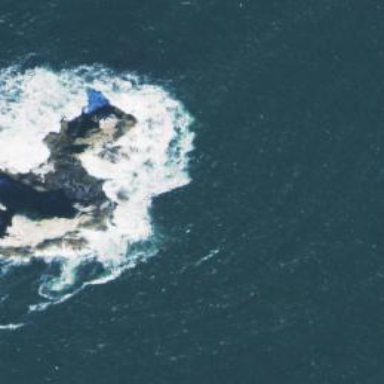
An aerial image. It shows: Islet along the natural coastline.